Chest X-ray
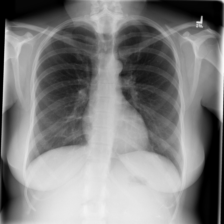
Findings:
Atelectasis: negative
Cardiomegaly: negative
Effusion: negative
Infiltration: negative
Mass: negative
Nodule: negative
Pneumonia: negative
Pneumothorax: negative
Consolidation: negative
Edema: negative
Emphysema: negative
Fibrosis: negative
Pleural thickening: negative
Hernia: negative